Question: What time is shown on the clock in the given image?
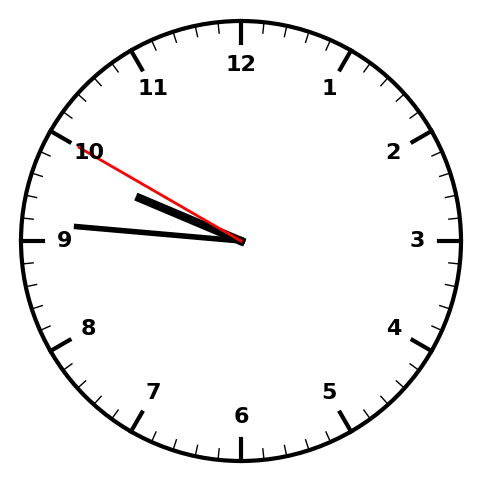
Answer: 09:45:50